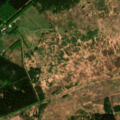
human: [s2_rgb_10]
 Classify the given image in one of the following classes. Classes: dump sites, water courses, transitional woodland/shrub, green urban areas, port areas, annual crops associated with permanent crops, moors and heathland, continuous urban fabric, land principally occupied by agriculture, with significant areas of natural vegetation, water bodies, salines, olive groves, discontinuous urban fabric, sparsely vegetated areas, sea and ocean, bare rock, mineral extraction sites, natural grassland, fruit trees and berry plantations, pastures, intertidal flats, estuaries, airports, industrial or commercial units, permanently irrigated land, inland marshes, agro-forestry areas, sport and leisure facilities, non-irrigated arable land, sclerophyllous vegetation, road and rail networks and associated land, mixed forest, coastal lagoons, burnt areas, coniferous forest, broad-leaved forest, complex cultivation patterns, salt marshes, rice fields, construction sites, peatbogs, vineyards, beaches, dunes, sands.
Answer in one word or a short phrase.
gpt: coniferous forest, mixed forest, peatbogs